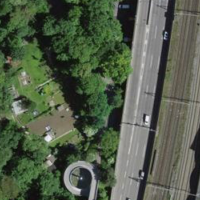
EUNIS habitat code: 57
Species observed at this site:
Helix pomatia